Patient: sex M, age 65
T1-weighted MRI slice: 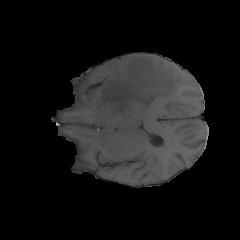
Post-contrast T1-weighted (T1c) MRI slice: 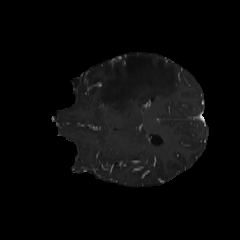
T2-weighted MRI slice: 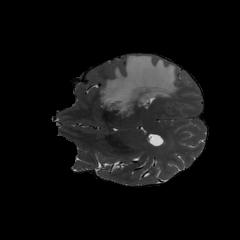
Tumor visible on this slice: yes
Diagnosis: Glioblastoma, IDH-wildtype
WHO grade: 4